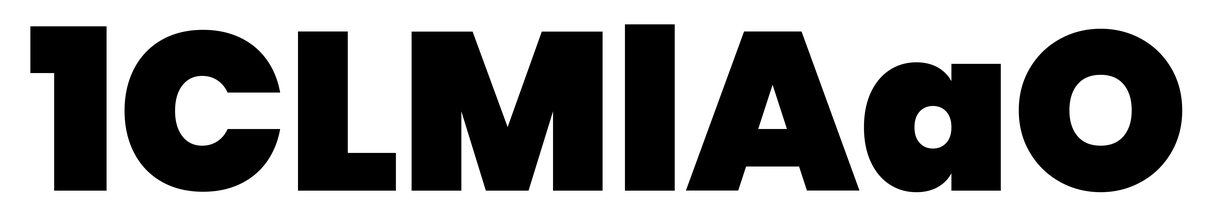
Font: Poppins-Black